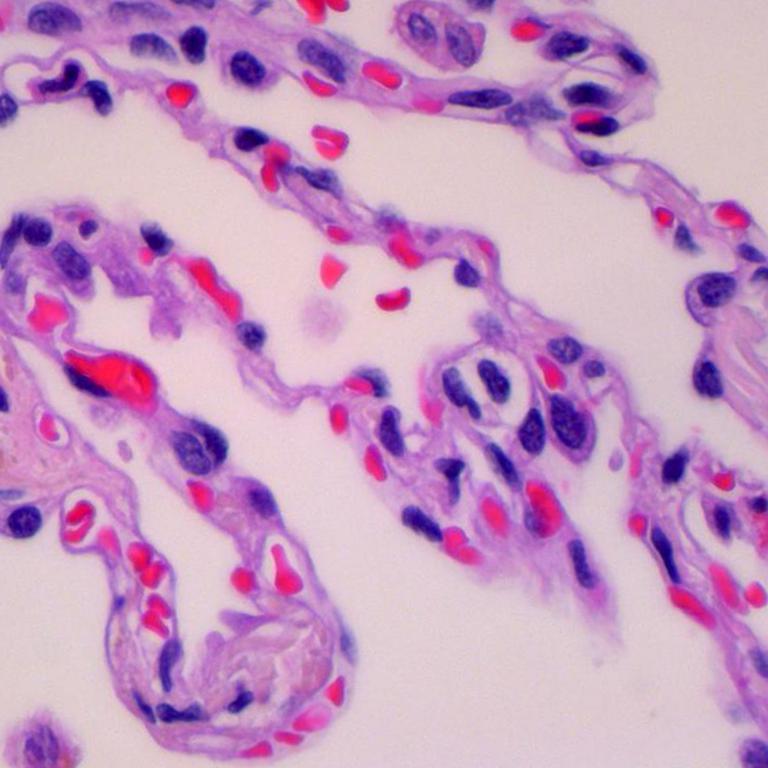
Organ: lung
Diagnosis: benign